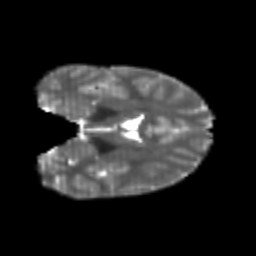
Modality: T2w
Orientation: coronal
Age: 21
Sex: female
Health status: healthy
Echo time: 0.074 s